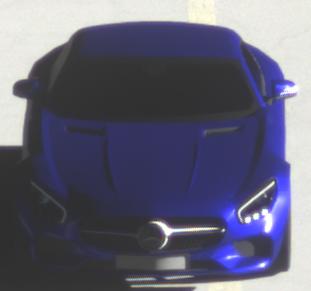
Make: Mercedes-Benz
Model: AMG GT Coupé
Detailed model: AMG GT (190) Coupé
Model produced from: 2014/10
Model produced until: 2017/01
Doors: 2
Color: blue
Road condition: dry road
Daytime: sunrise or sunset
Contrast: high contrast